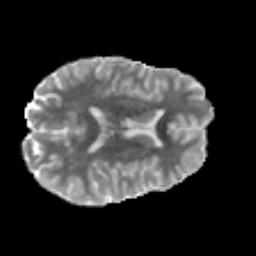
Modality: MD
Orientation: axial
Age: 29
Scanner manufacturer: philips
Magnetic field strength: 3 T
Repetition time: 8.6 s
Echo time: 0.127 s